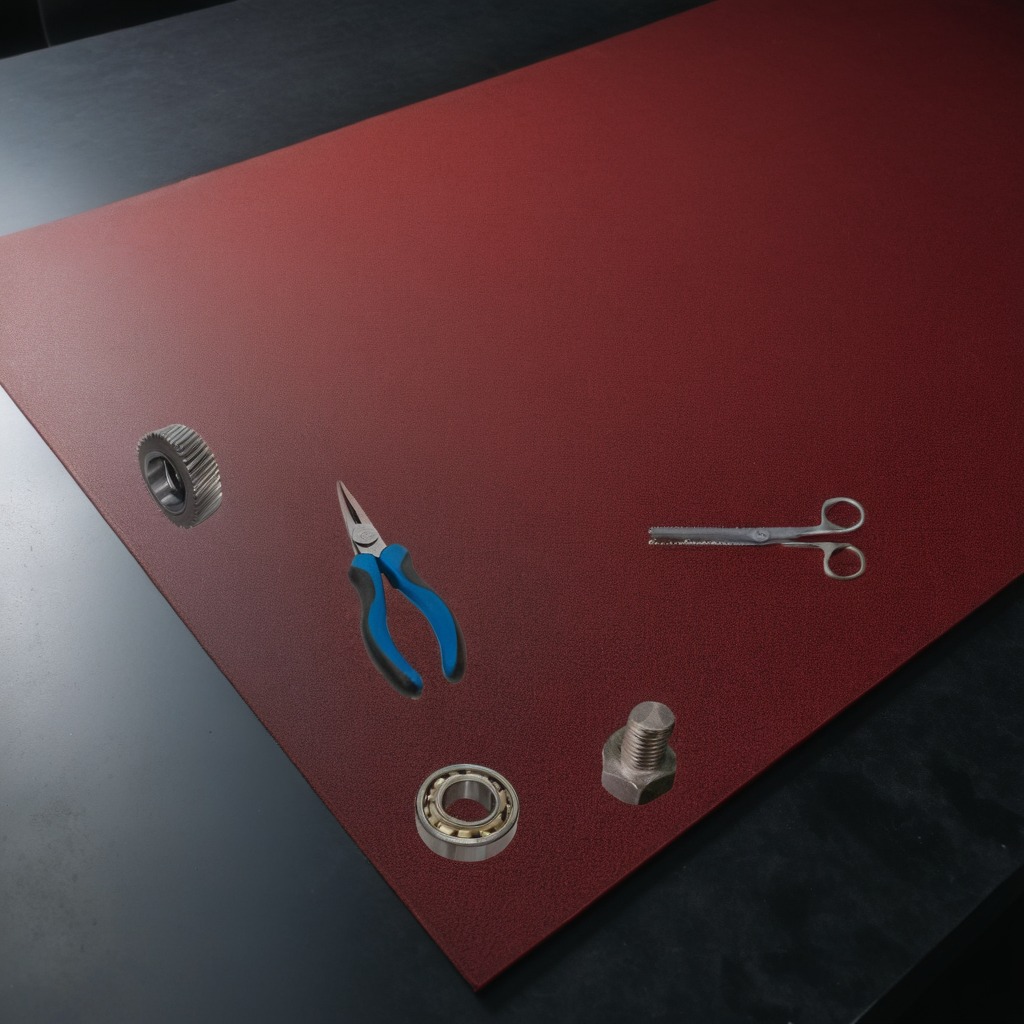
A metal ball bearing, a steel gear with teeth, a metal machine screw, pliers, and a pair of scissors are lying on the clean granite tabletop covered with a red rubber mat inside a workshop at night dim ambient light soft shadows worn but beneath the mat